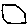
Label: hexagon